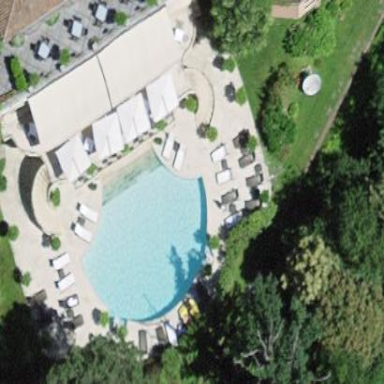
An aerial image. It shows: Swimming pool located in leisure land.